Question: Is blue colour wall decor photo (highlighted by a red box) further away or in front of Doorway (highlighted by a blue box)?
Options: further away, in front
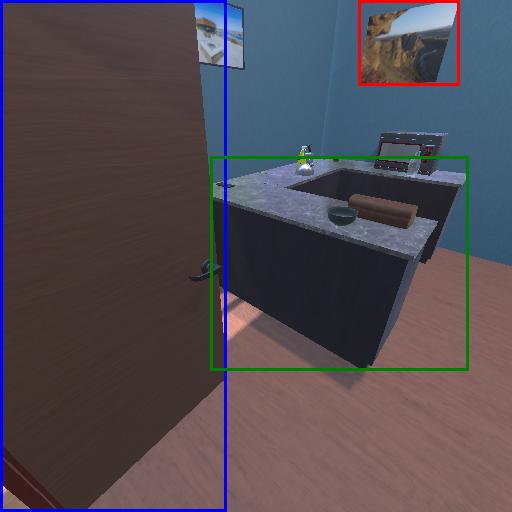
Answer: further away